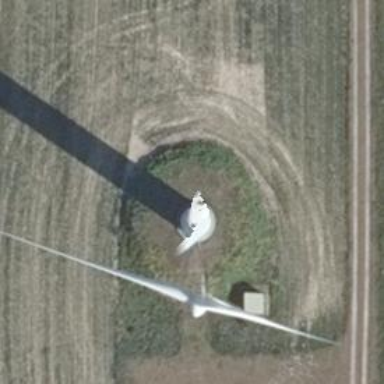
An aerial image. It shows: Wind power generator.